Question: I have my domain email hosted on Google Apps, the free version. The problem is that occasionally/frequently, emails sent to me bounce. Someone forwarded me the bounce message:
'''
Delivery to the following recipient failed permanently:
steven@vanesoftware.com
Technical details of permanent failure:
Google tried to deliver your message, but it was rejected by the recipient domain. We
recommend contacting the other email provider for further information about the cause of
this error. The error that the other server returned was: 554 554 5.7.1
<steven@vanesoftware.com>: Recipient address rejected: Access denied (state 13).
'''
My domain is hosted on hover.com, here's a screenshot of my DNS entries:

What am I doing wrong, or how can I troubleshoot this? Thanks.
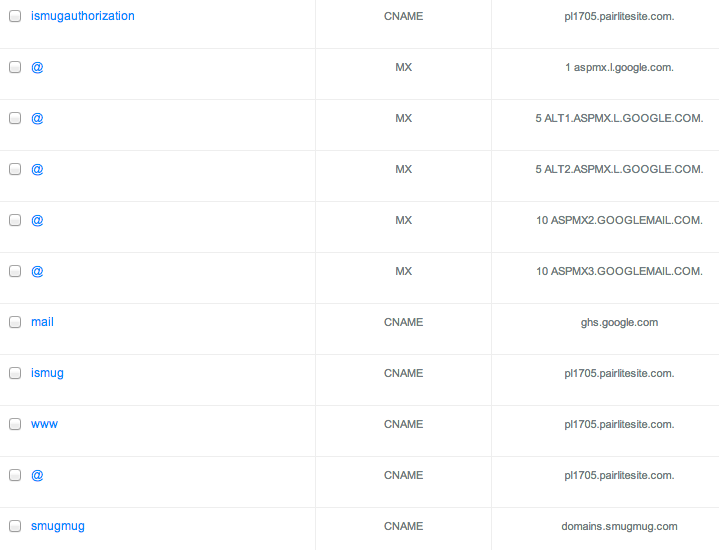
Answer: Your top level domain cannot have a CNAME record. Remove the @ CNAME record and create an A record pointing to the IP address of pl1705.pairlitesite.com or, if your DNS host has one, use a WebHop / HTTP redirect.
Jay